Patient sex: F
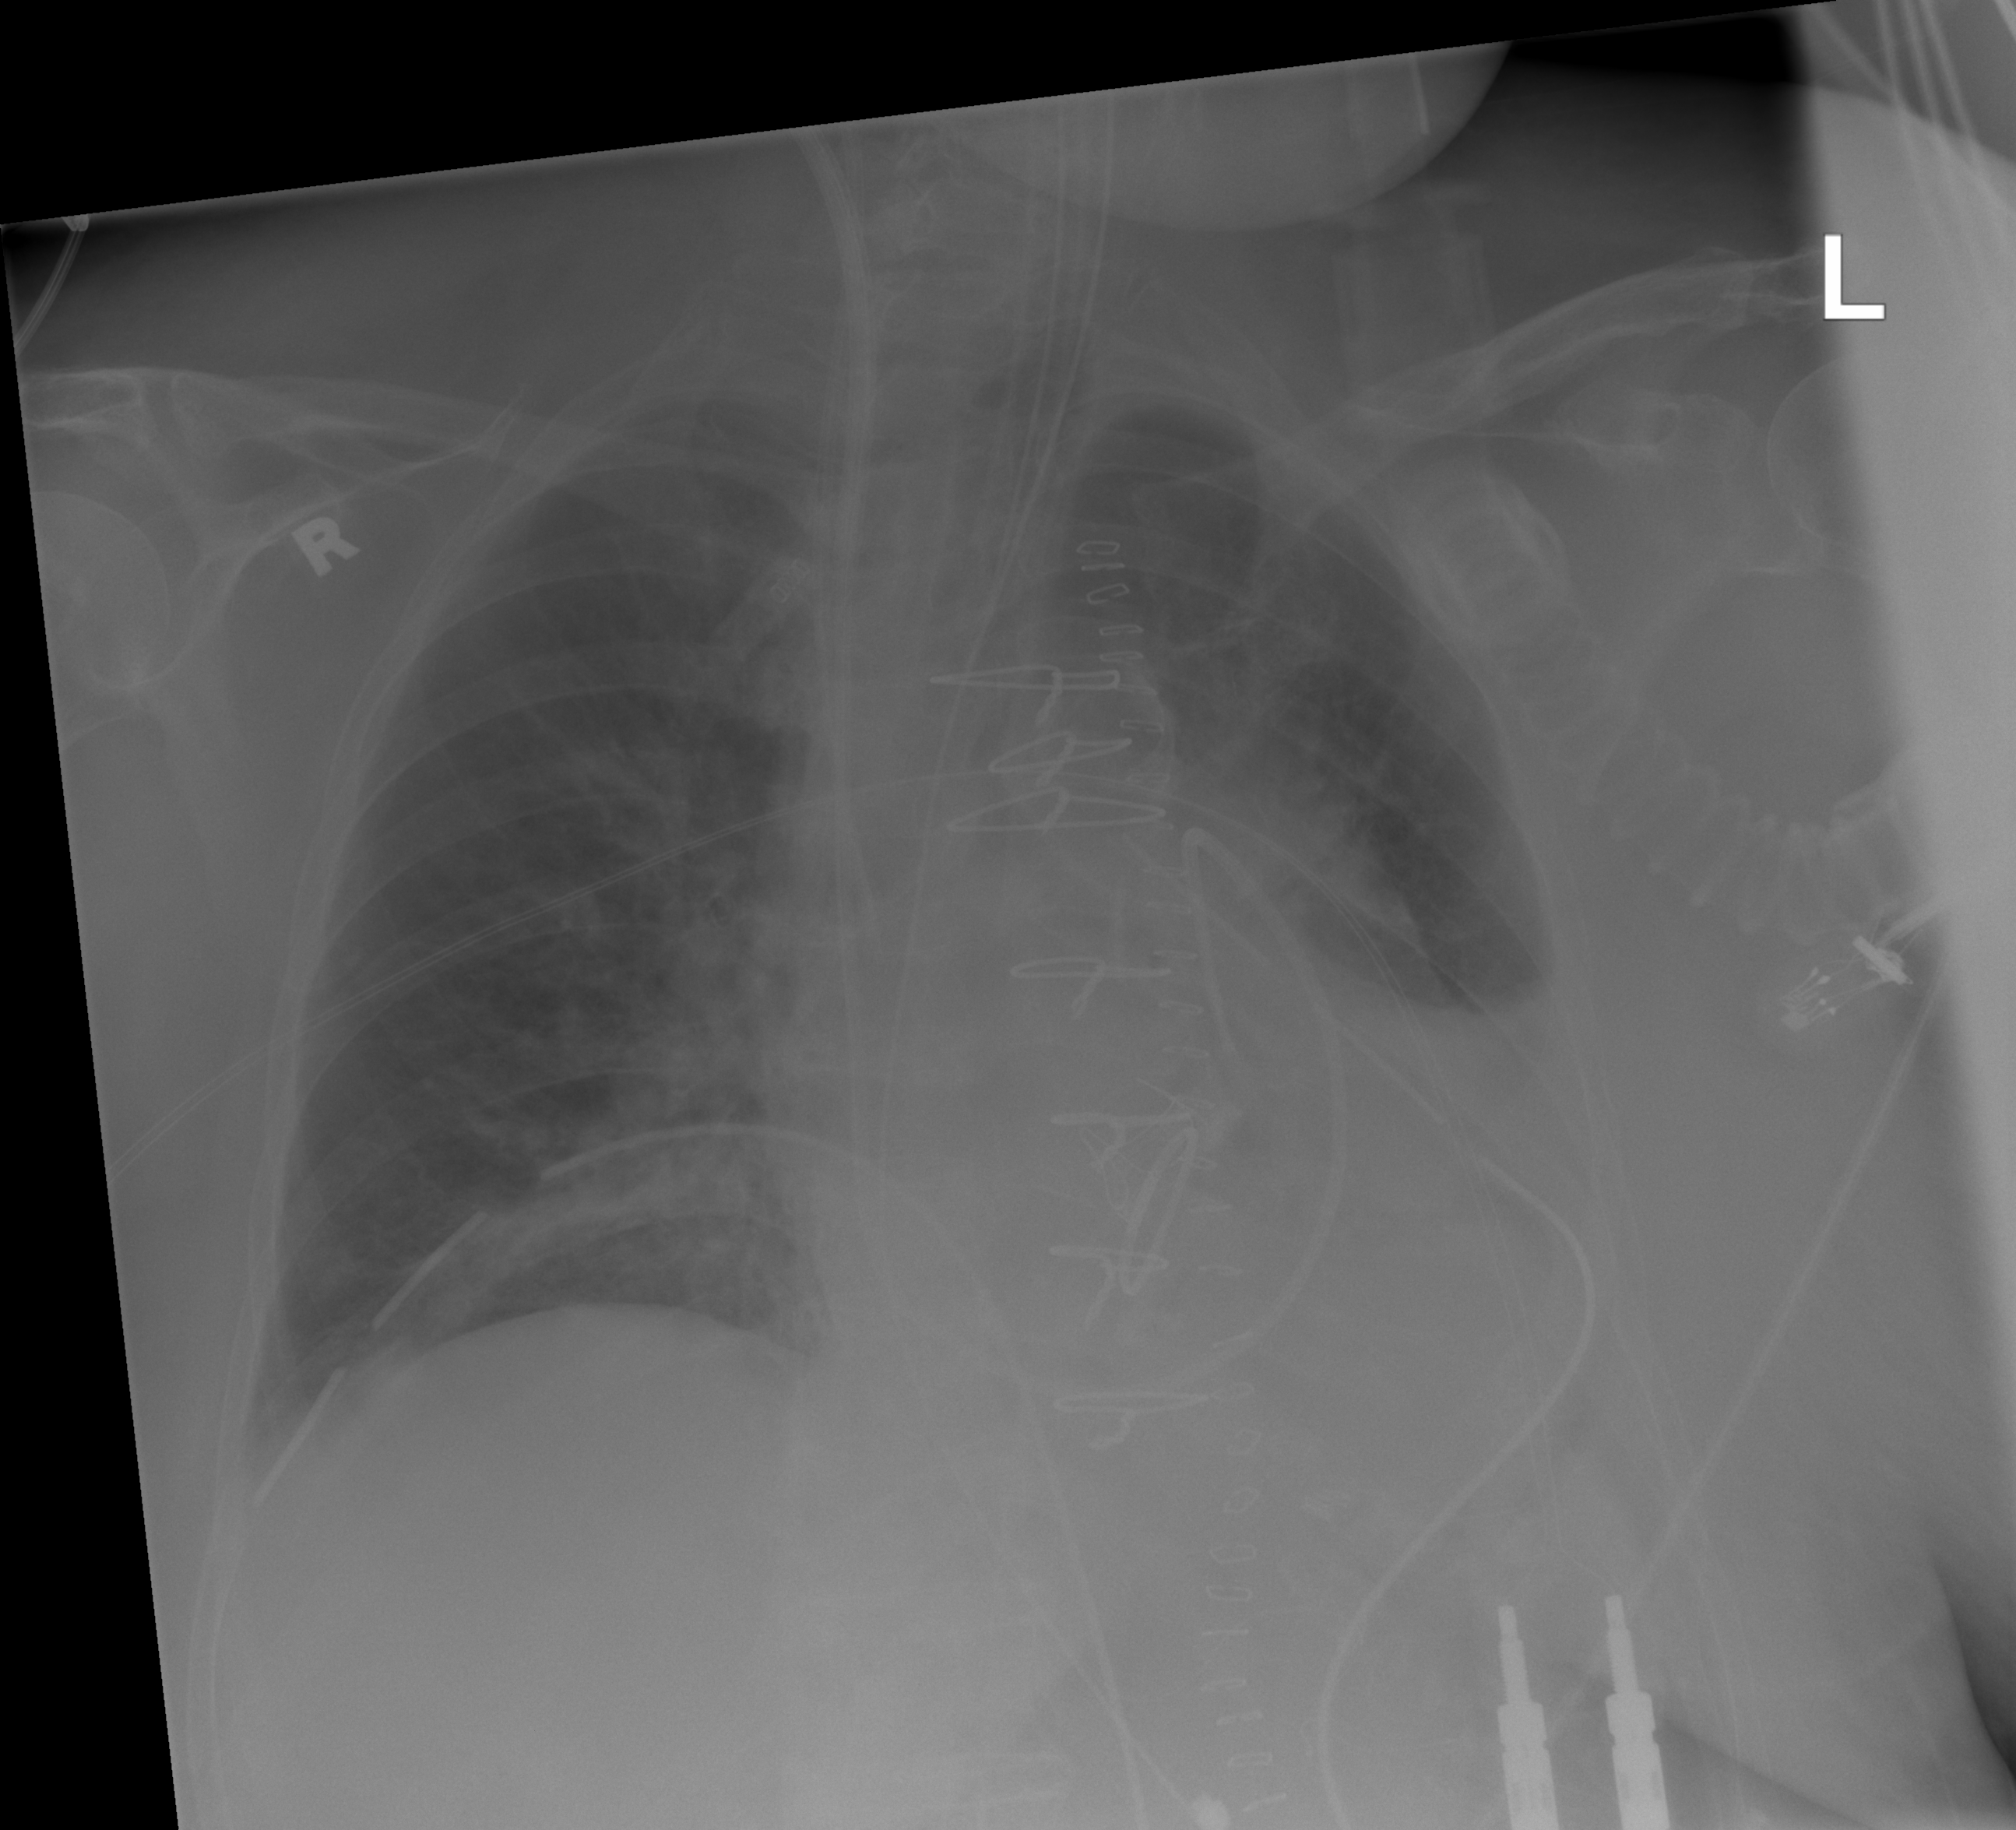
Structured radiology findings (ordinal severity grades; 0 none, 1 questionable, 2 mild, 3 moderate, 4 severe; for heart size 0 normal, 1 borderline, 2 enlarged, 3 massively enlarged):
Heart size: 0
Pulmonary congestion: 0
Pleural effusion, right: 0
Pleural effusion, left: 2
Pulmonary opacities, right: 0
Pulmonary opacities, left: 0
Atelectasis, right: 0
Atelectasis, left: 2